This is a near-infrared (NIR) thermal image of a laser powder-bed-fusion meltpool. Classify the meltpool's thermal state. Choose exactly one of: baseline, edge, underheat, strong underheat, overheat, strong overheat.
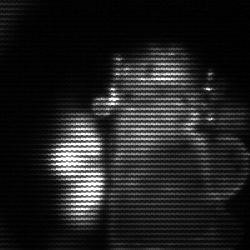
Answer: strong underheat